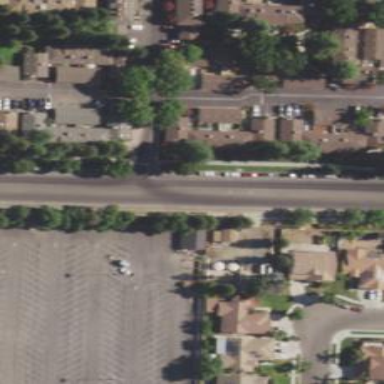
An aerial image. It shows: Parking area.